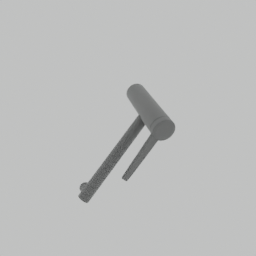
Label: appliances